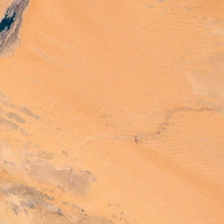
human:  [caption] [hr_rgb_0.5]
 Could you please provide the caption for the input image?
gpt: it is a piece of yellow desert .

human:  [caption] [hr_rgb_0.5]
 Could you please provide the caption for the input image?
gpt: it is a piece of yellow desert .

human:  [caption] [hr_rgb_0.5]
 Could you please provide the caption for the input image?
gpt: it is a piece of yellow desert .

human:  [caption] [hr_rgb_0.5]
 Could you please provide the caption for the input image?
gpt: it is a piece of yellow desert .

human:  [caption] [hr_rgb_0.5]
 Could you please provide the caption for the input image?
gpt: it is a piece of yellow desert .